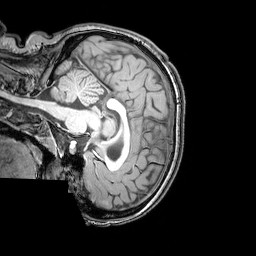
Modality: T1w
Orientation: sagittal
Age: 22
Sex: female
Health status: healthy
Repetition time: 0.081 s
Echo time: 0.037 s